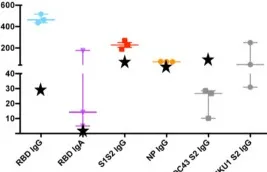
Immune response to SARS-CoV-2 infection. , in three children and in patient's mum (black stars) after SARS-CoV-2 infection.
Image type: pathology (immunostaining)